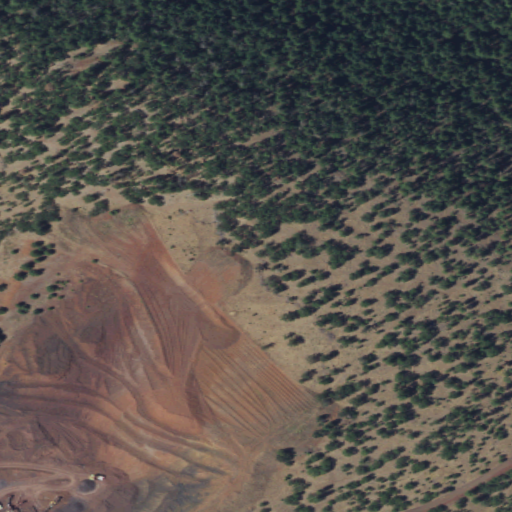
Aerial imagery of mountain in Washington named Blockhouse Butte containing shrub, evergreen forest, and low intensity development